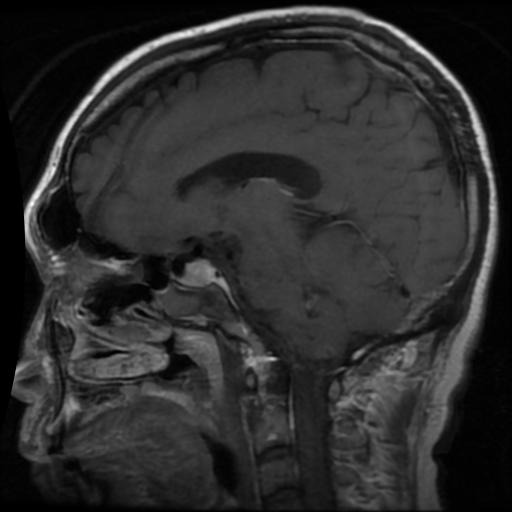
Label: pituitary